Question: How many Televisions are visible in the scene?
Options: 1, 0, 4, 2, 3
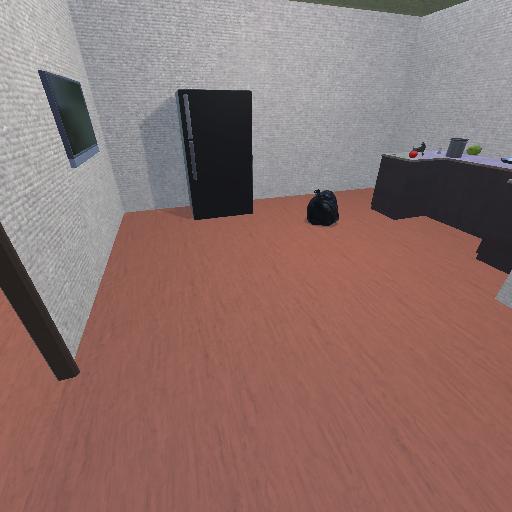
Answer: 1